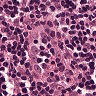
Metastatic tissue present: no